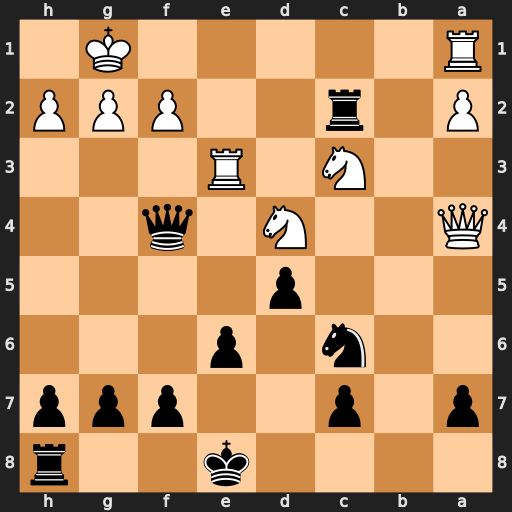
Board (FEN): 4k2r/p1p2ppp/2n1p3/3p4/Q2N1q2/2N1R3/P1r2PPP/R5K1
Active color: b
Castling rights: k
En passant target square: -
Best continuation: Qxf2+ Kh1 Qxg2#